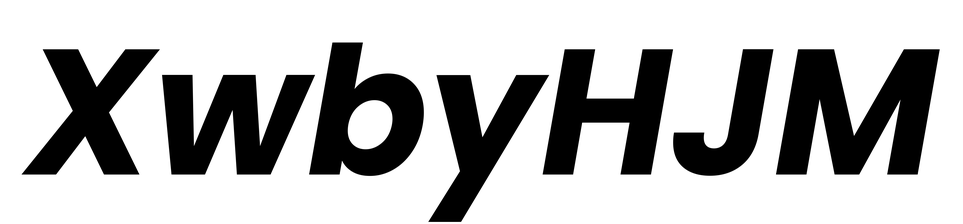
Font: Poppins-BoldItalic